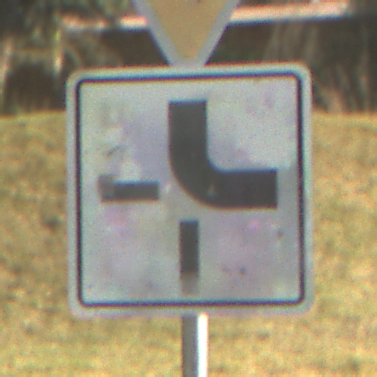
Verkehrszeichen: VerlaufVorfahrtsstrasse4
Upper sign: VorfahrtGewaehren
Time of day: MorningAfternoon
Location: Outdoor (Nature)
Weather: PartlyCloudy
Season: NotSpecified
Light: Natural